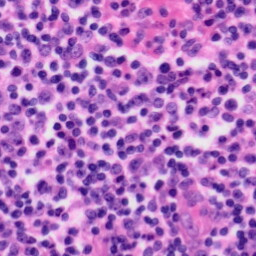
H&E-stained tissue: Tonsil